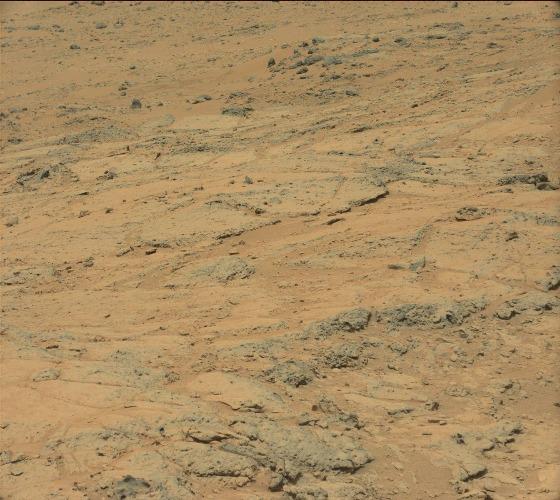
Terrain classes present: Bedrock, Gravel / Sand / Soil, Rock